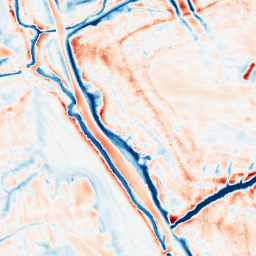
Category: edge_preserving
Decomposition family: bilateral
Decomposition parameters: d: 21
sigma_color: 25
sigma_space: 50
Upsampling method: quadratic
Upsampling parameters: scale: 4
Upsampling scale: 4